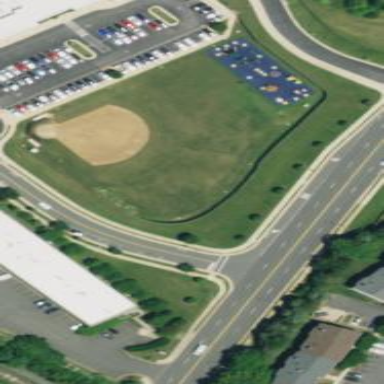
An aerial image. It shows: Baseball pitch for leisure land.